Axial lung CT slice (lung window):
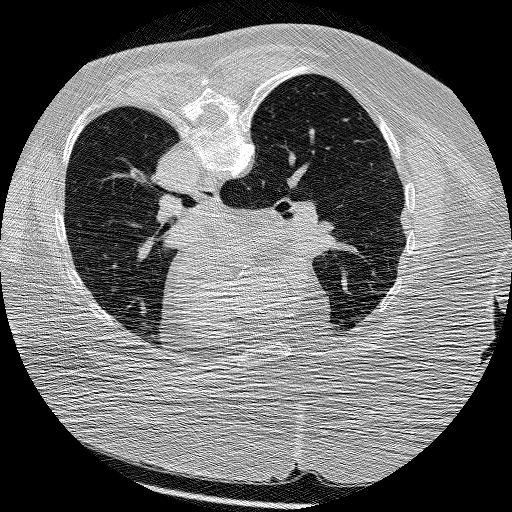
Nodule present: no